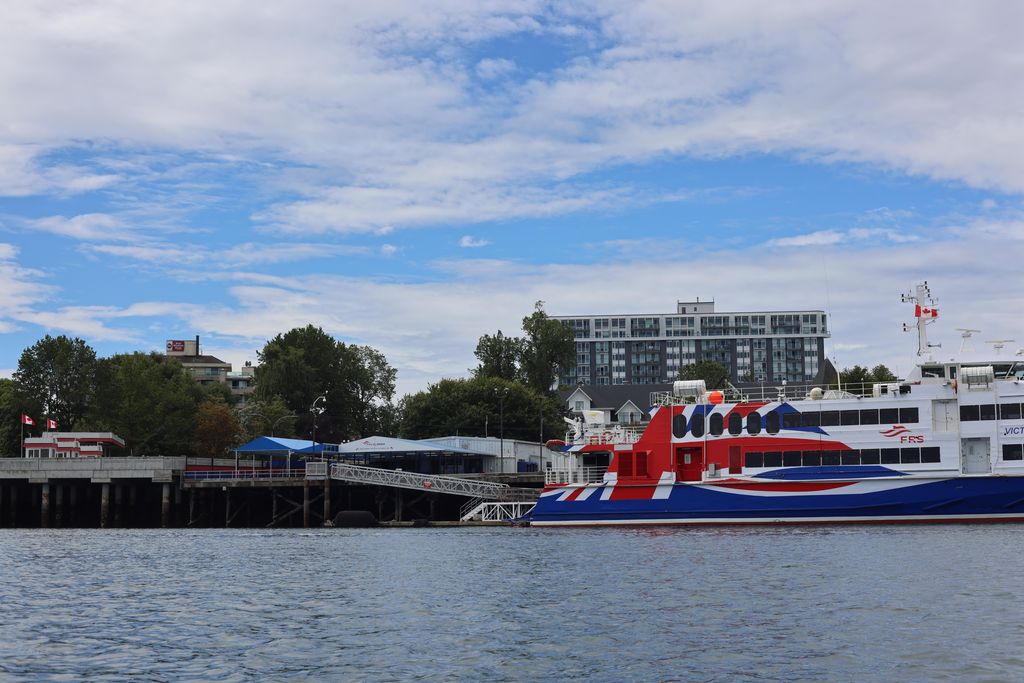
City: victoria